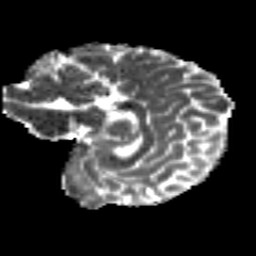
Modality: MD
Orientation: sagittal
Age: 28
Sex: female
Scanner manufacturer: siemens
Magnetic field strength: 3 T
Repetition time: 8.8 s
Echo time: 0.085 s